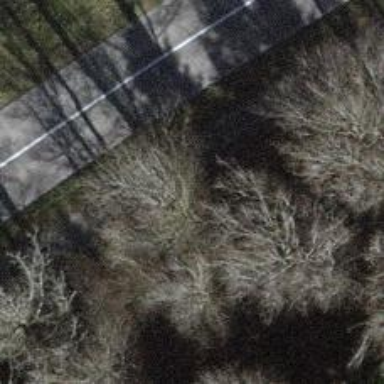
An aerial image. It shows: Unpaved path.